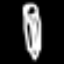
Label: pencil